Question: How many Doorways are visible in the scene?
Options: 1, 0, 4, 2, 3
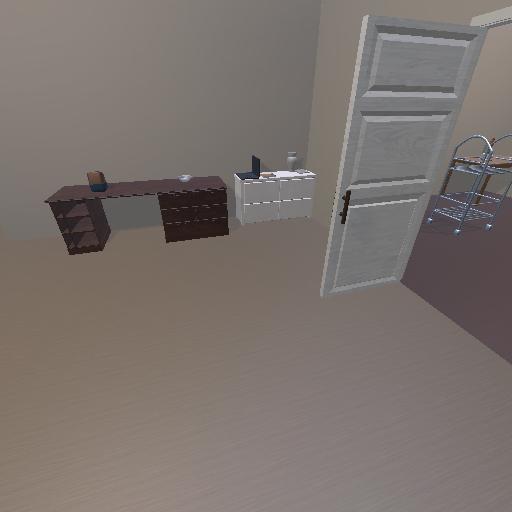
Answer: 1